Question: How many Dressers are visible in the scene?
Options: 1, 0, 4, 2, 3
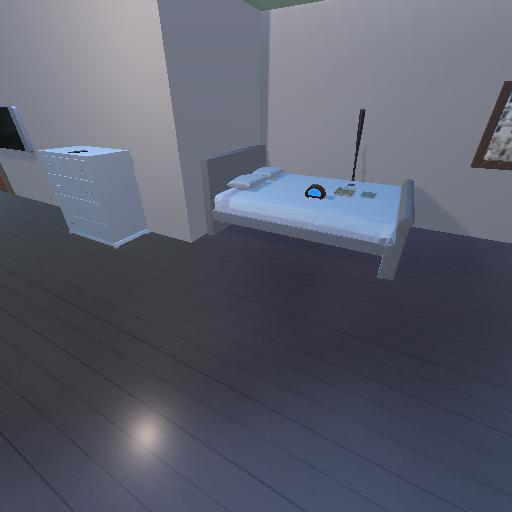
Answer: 1